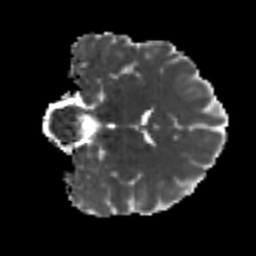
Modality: MD
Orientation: coronal
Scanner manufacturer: siemens
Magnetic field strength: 3 T
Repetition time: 9.6 s
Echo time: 0.077 s